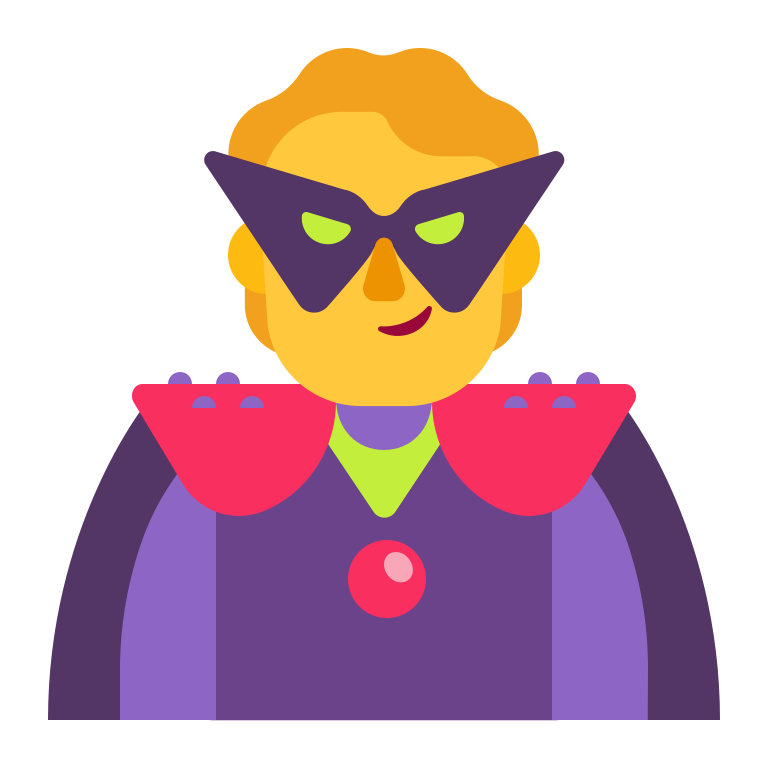
person supervillain flat default